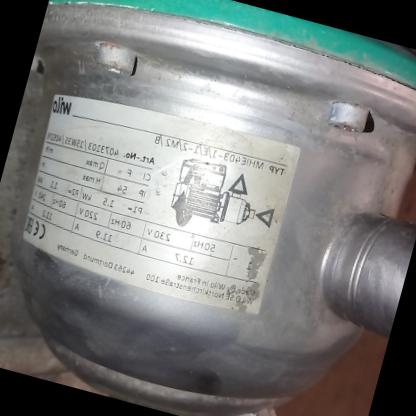
Klasa: tabliczka-znamionowa